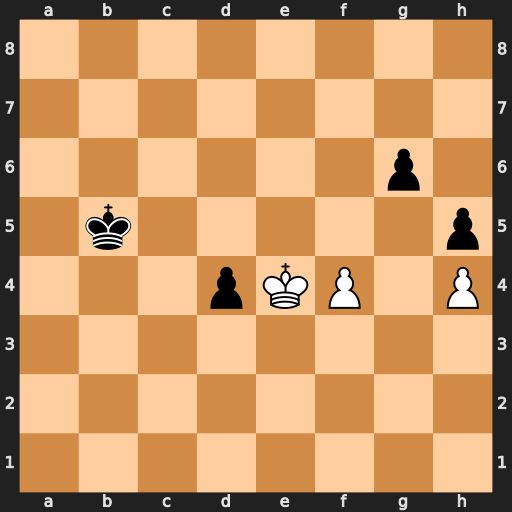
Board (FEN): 8/8/6p1/1k5p/3pKP1P/8/8/8
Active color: w
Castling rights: -
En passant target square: -
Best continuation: Kxd4 Kc6 Ke5